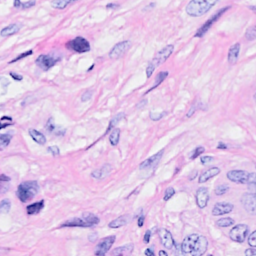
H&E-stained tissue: Breast